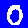
Digit: 0